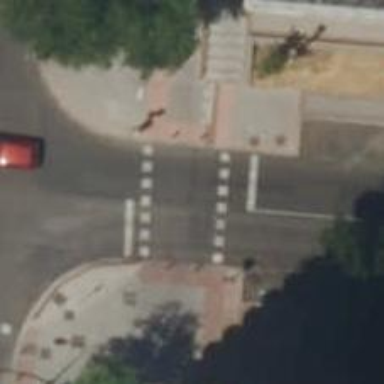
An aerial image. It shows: Road crossing with traffic signals.